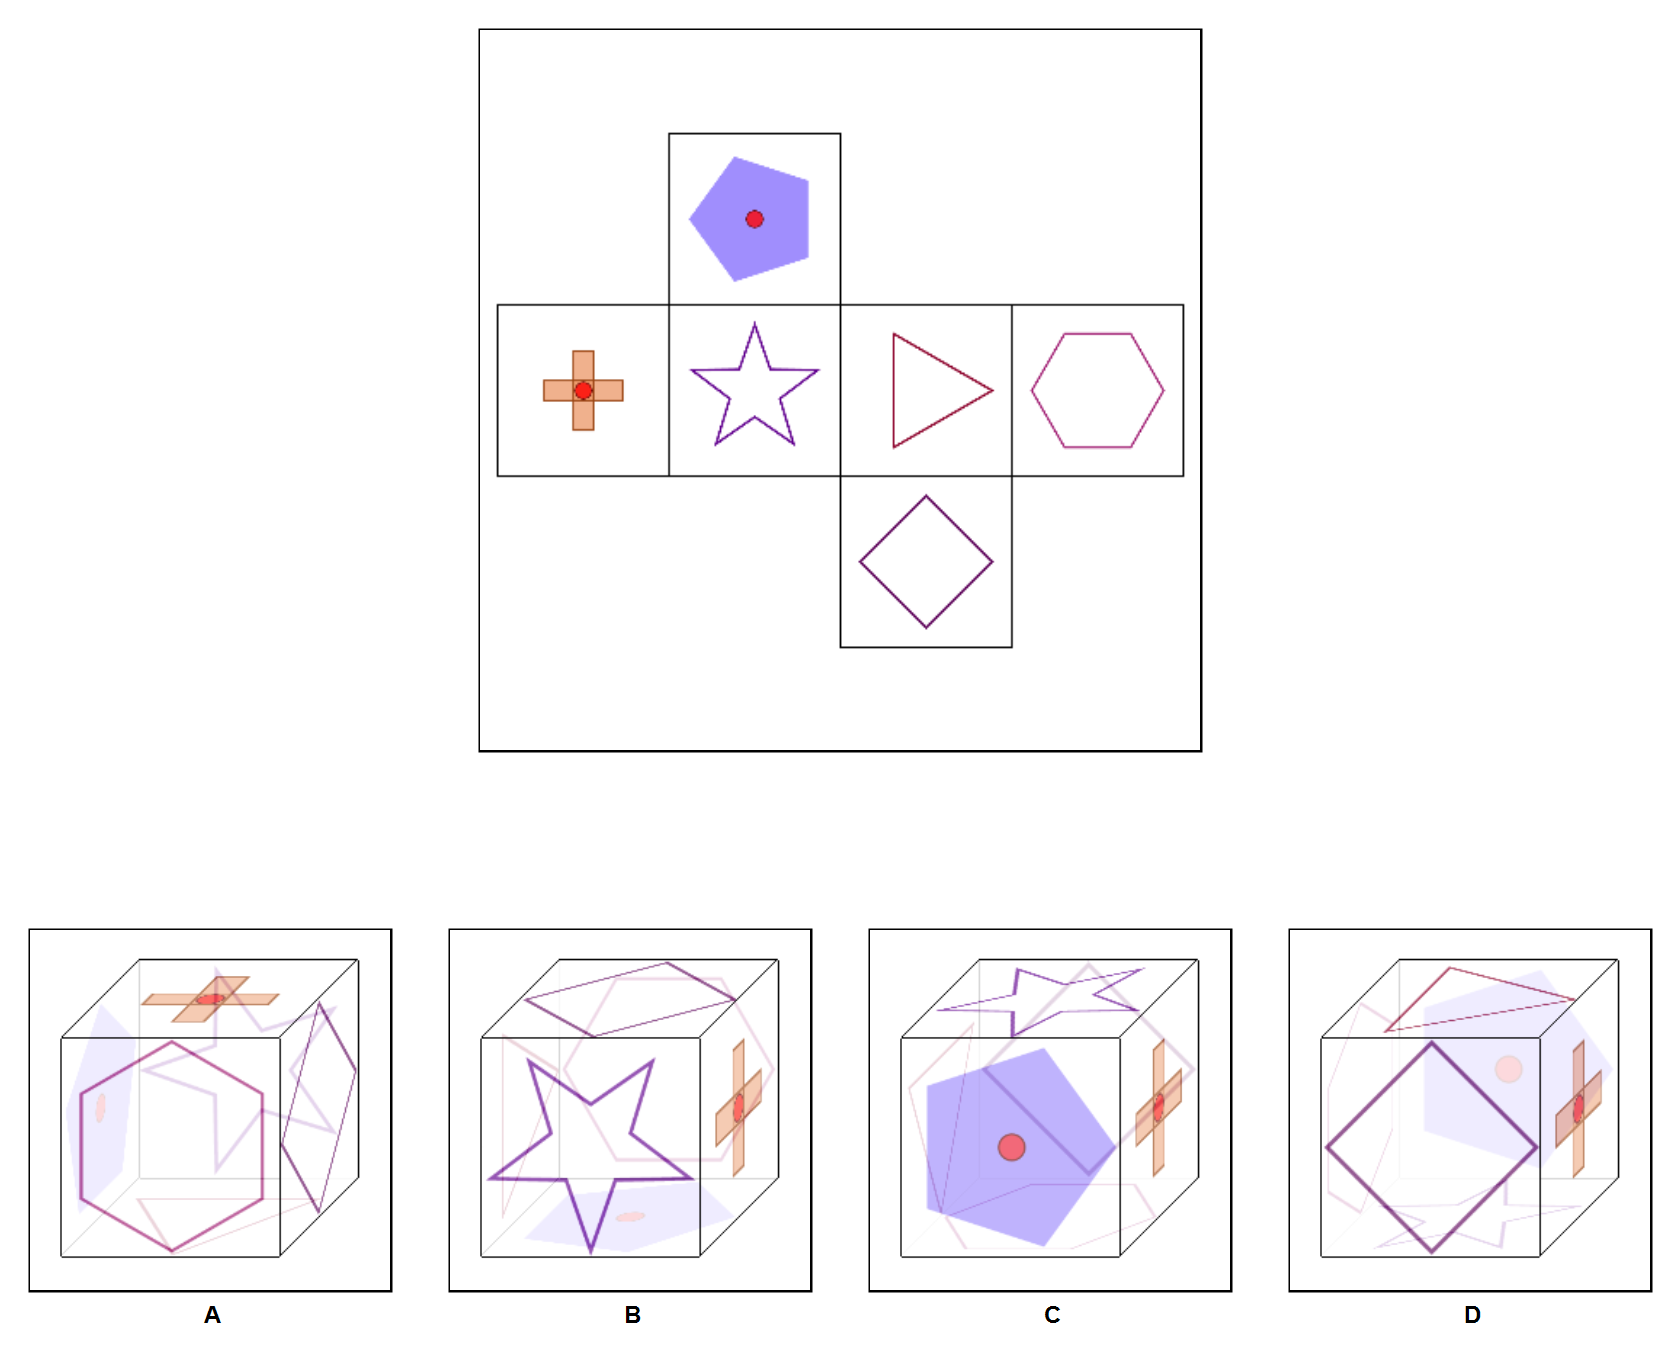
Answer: D